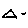
Label: triangle